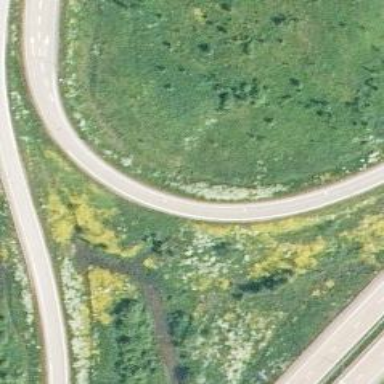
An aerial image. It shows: Asphalt motorway link.